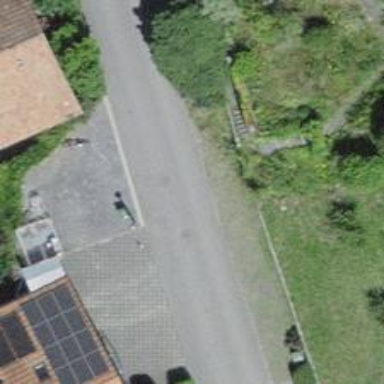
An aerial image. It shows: Smooth asphalt road in residential area.